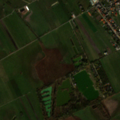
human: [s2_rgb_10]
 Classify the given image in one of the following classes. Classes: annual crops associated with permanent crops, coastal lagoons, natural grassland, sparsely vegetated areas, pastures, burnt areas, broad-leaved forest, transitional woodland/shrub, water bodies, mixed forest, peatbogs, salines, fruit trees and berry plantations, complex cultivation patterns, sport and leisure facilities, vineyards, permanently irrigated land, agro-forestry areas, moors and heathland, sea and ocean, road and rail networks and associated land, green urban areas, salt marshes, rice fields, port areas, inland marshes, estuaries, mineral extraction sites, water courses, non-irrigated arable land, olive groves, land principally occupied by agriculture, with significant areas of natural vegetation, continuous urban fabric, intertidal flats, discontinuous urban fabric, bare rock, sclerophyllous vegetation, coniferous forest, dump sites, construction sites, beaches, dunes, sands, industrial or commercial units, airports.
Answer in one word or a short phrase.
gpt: discontinuous urban fabric, non-irrigated arable land, vineyards, land principally occupied by agriculture, with significant areas of natural vegetation, natural grassland, inland marshes